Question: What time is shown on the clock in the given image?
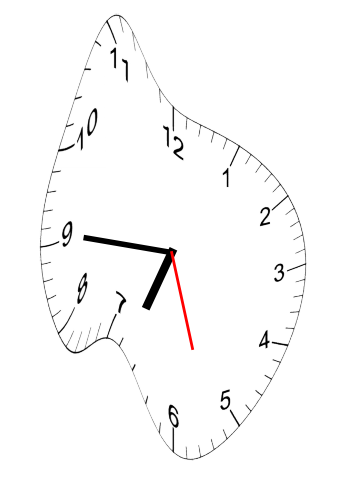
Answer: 06:45:27